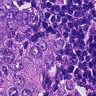
Metastatic tissue present: yes